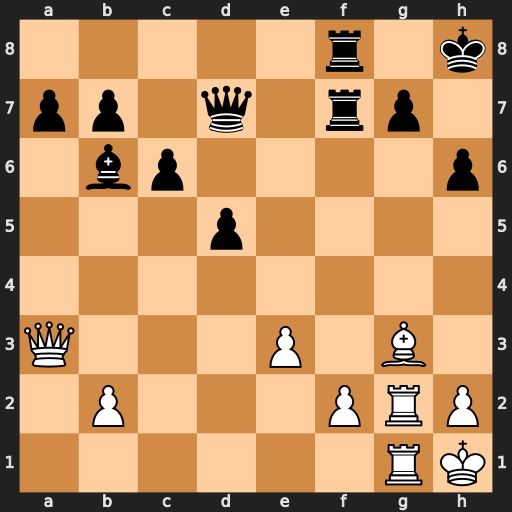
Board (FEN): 5r1k/pp1q1rp1/1bp4p/3p4/8/Q3P1B1/1P3PRP/6RK
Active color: w
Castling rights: -
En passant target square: -
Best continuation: Be5 Re8 Bxg7+ Rxg7 Rxg7 Qxg7 Rxg7